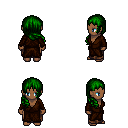
a pixel art fantasy rpg character, female body template, human, dark skin, brown robe, robe skirt, green right-swept hairstyle, four views (front, back, left, right), 2x2 character sprite sheet, small pixel art, hard edges, no anti-aliasing